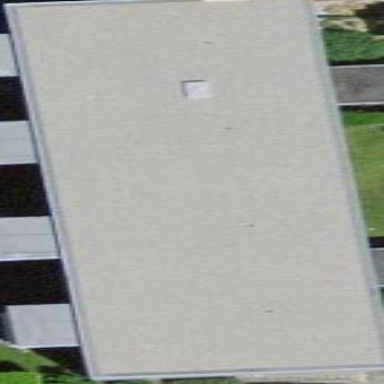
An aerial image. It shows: Apartment building with flat roof.